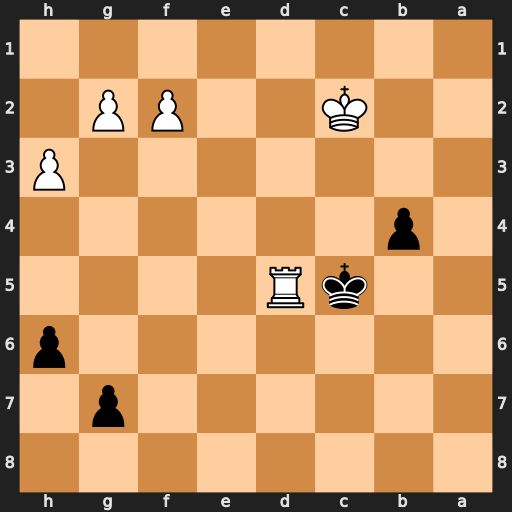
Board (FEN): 8/6p1/7p/2kR4/1p6/7P/2K2PP1/8
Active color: b
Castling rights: -
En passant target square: -
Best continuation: Kxd5 Kb3 Kc5 h4 h5